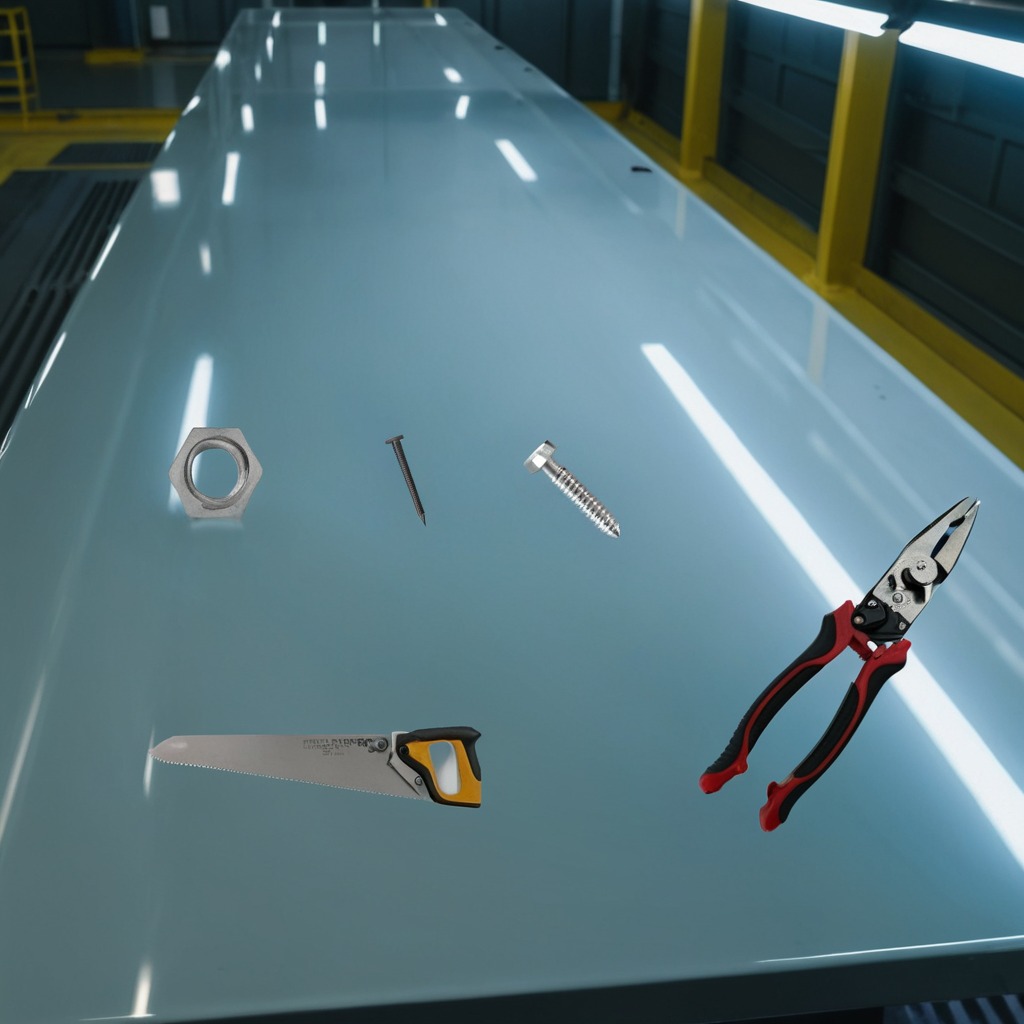
A metal machine screw, an iron nail, a pair of pliers, a handheld metal saw, and a metal nut are lying on a high-gloss table in a ship maintenance bay industrial lighting.